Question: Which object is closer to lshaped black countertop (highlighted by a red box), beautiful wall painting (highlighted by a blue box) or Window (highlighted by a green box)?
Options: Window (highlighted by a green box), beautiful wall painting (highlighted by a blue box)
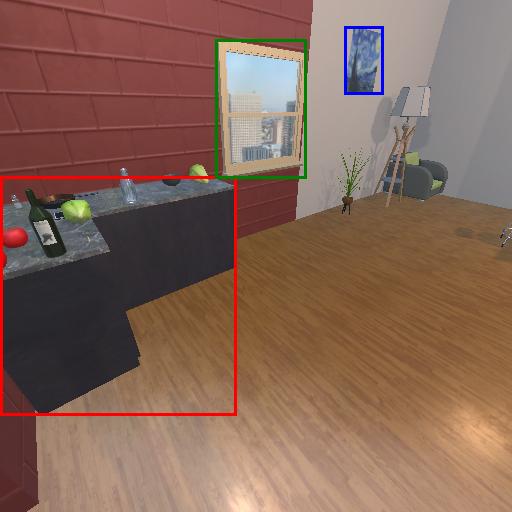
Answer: Window (highlighted by a green box)